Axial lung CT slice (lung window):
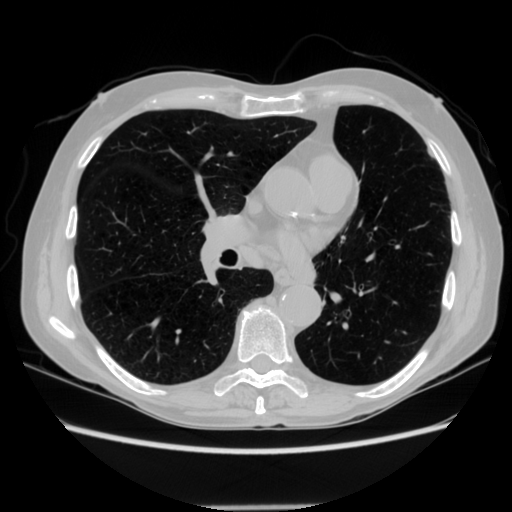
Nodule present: no